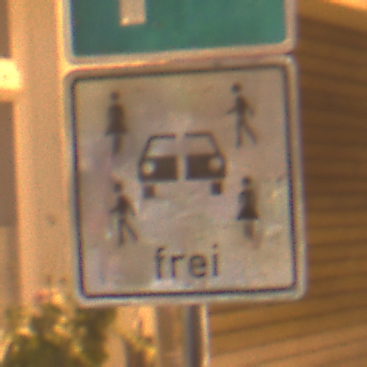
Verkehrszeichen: CarsharingfahrzeugeFrei
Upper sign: Parken
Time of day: Night
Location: Outdoor (Urban)
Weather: Clear
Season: NotSpecified
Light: Artificial